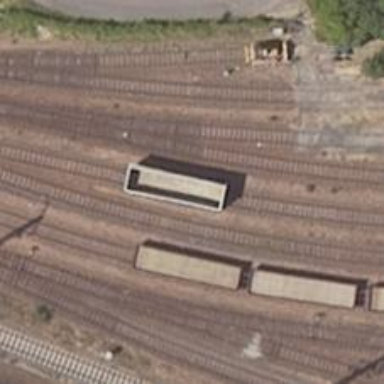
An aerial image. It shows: Railway yard used for servicing trains.